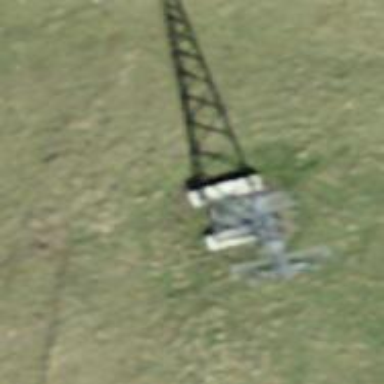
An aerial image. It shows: Pylon for aerialway.